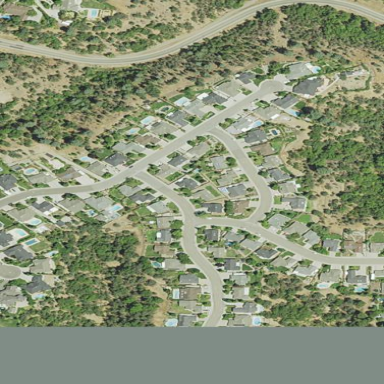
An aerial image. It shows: Residential area within subdivision.